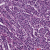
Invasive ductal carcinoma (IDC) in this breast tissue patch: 0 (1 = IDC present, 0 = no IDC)